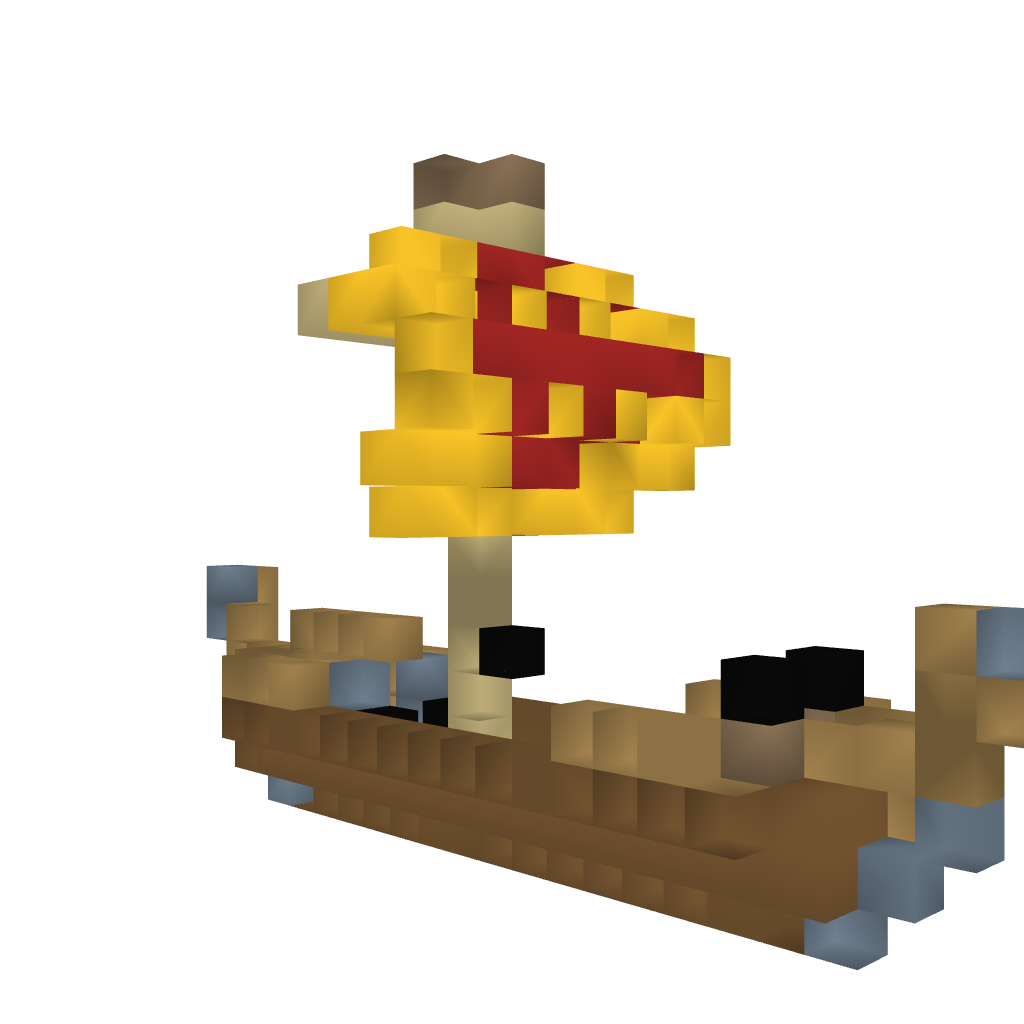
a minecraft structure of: Viking Ship [Small]